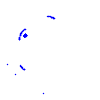
Particle: proton